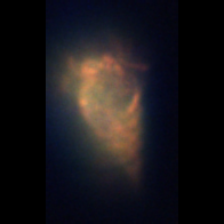
Taxon: Ciliates
Group: Other